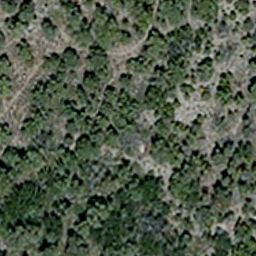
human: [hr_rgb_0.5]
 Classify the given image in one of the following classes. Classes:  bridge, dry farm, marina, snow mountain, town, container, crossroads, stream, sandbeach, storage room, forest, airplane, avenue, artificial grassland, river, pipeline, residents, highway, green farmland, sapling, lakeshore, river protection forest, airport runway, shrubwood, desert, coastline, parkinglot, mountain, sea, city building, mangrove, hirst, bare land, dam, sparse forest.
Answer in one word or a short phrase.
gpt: sparse forest